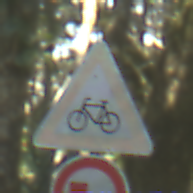
Verkehrszeichen: RadverkehrRechts
Zusatzzeichen unten: UeberholverbotKraftfahrzeuge
Umgebung: Outdoor, Nature
Tageszeit: Midday
Wetter: Clear
Licht: Natural
Jahreszeit: NotSpecified
Kontrast: LowContrast